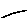
Label: line